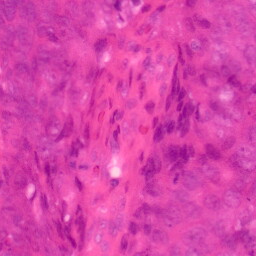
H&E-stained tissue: Colon